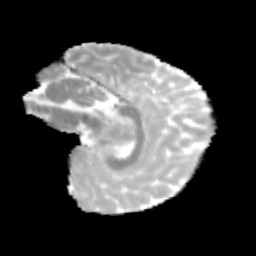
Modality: MD
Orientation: sagittal
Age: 10
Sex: female
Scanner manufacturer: siemens
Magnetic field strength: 3 T
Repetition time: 3.8 s
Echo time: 0.07 s